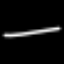
Label: line